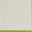
Piece: xx